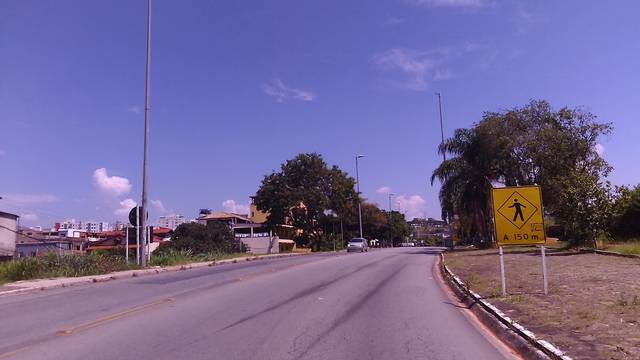
Region: Brazil
Coordinates: -19.877, -43.898